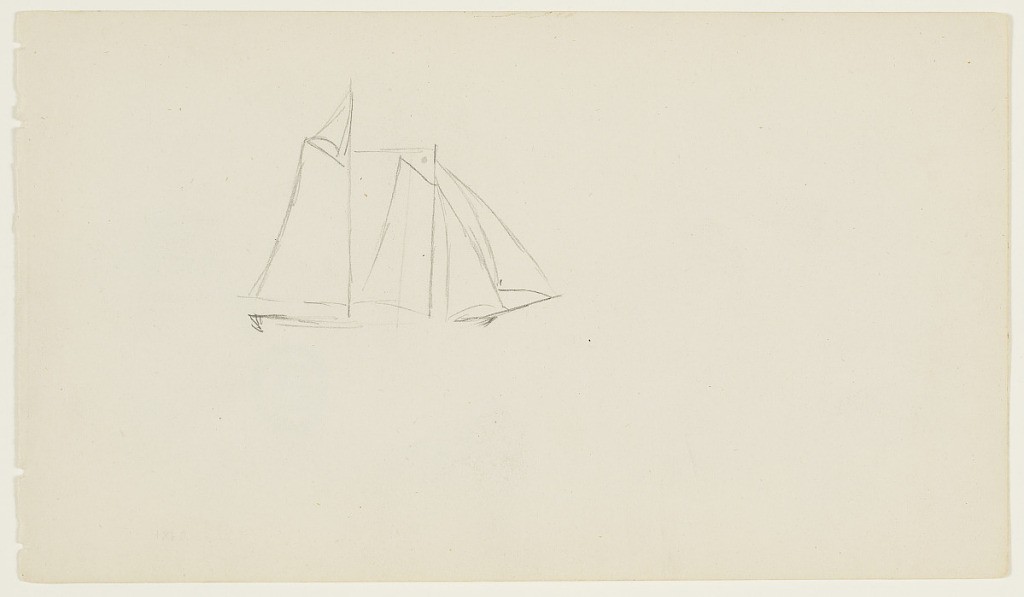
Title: Schooner, Mt. Desert Island, Maine
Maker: Frederic Edwin Church, American, 1826–1900
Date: September 1860
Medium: Graphite on white wove paper
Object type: drawing
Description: Incomplete sketch of a schooner (or double-masted ship) in right profile, likely on the water near Mount Desert Island, Maine. The ship's five sails appear taunt and billowing with gusting wind. The ship's hull is incomplete, with its lower half unfinished.